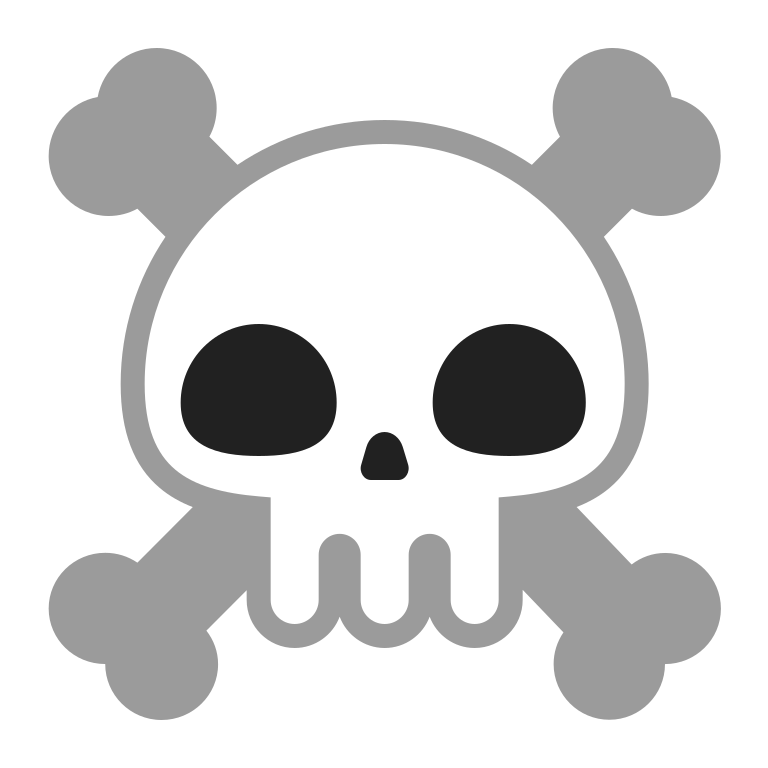
skull and crossbones flat